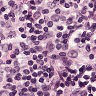
Metastatic tissue present: no